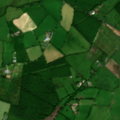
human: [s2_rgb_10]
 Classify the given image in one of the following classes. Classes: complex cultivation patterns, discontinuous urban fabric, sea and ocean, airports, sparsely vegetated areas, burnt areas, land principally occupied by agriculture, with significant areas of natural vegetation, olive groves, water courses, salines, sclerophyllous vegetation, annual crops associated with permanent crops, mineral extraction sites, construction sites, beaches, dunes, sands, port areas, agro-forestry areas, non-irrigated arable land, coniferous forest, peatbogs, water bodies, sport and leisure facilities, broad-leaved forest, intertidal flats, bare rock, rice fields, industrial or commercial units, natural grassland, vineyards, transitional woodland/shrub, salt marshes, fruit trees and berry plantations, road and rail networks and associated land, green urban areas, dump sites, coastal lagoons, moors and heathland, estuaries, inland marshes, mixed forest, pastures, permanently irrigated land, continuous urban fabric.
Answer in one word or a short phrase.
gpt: non-irrigated arable land, pastures, coniferous forest